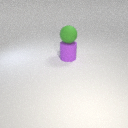
large green rubber sphere above large purple rubber cylinder